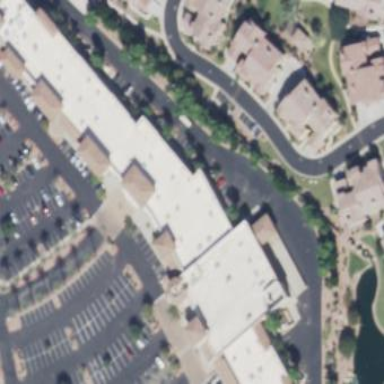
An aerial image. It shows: Retail building.